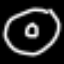
Label: donut